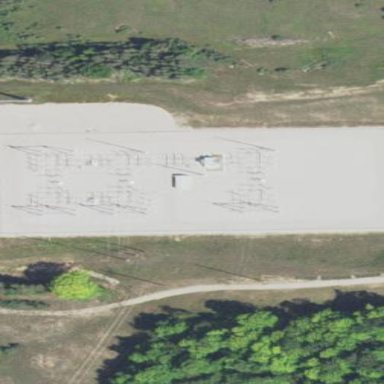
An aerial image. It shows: Substation with power equipment.